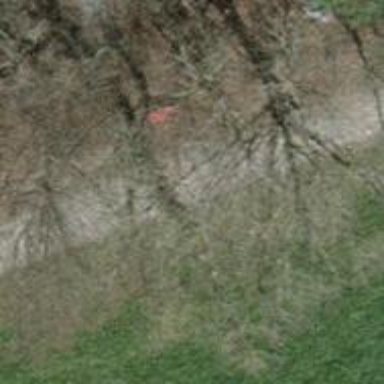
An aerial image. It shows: Red bench.